Field crop: maize
Growth stage: 2
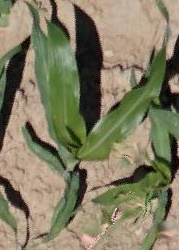
Species: maize